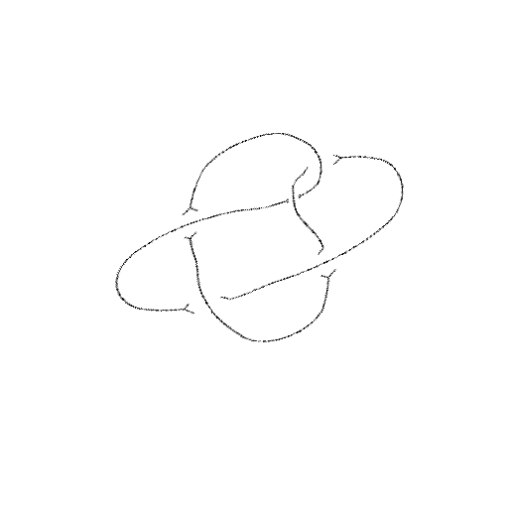
Crossing number: 5